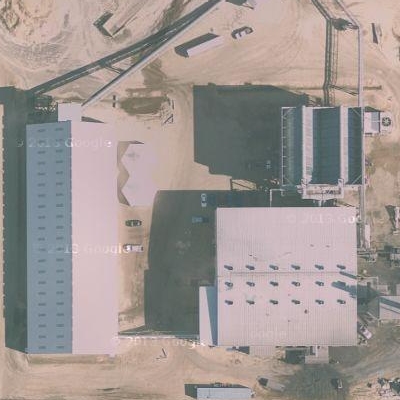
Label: cIndustry